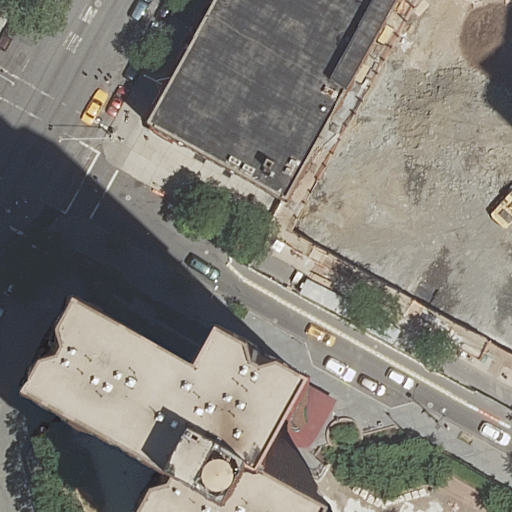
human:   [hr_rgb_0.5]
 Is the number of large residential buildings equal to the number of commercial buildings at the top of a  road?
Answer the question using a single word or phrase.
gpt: no

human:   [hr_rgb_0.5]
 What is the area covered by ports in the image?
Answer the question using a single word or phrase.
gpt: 0m2

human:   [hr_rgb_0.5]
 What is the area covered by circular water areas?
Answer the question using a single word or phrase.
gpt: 0m2

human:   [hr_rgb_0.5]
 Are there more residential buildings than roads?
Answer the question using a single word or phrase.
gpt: no

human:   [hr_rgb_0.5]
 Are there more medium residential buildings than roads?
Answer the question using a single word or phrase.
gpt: no

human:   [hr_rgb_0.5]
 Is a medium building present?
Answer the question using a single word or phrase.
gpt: yes

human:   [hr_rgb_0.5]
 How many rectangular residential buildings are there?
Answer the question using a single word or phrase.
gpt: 0

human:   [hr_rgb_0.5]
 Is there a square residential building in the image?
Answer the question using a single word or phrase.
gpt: no

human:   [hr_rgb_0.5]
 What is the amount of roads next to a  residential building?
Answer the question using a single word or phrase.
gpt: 9

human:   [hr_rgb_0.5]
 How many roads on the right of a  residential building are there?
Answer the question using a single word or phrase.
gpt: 0

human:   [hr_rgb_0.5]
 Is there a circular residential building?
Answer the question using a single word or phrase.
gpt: no

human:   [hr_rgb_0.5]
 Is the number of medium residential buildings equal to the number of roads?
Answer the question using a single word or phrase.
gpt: no

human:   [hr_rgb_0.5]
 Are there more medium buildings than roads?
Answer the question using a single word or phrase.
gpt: no

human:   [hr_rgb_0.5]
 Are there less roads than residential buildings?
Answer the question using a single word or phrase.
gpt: no

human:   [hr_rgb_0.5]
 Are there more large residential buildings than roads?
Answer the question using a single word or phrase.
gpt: no

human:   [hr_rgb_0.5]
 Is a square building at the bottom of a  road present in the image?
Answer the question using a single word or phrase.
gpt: no

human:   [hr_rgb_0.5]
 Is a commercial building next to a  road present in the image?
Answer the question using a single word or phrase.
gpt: no

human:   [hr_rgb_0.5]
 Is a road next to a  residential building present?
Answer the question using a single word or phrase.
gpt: yes

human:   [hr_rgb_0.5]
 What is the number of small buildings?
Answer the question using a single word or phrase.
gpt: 0

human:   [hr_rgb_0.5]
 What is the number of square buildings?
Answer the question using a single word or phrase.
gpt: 0

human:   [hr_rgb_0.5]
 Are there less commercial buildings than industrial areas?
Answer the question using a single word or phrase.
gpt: no

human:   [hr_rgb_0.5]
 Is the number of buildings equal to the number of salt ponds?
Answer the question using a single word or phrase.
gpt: no

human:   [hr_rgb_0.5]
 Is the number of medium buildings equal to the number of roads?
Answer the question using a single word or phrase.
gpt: no

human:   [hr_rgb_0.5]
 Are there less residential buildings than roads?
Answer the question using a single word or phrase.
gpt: yes

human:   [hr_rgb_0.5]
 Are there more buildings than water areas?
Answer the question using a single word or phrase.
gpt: yes

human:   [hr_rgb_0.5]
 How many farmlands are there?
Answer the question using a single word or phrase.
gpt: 0

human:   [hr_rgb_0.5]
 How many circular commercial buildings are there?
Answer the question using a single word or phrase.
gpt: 0

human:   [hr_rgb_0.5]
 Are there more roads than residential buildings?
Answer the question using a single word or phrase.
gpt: yes

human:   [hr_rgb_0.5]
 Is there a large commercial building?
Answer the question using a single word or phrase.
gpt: no

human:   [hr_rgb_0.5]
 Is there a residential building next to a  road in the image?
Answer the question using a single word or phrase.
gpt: yes

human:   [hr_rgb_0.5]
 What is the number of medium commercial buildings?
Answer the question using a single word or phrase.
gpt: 0

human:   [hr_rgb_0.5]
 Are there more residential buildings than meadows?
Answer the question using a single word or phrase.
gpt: yes

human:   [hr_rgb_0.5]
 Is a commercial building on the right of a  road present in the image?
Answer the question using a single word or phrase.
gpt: no

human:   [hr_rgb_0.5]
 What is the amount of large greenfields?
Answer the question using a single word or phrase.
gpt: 0

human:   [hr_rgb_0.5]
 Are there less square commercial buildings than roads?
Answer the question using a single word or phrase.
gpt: yes

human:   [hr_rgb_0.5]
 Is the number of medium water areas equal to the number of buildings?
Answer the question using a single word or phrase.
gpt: no